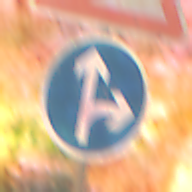
Verkehrszeichen: VorgeschriebeneFahrtrichtungGeradeausOderRechts
Zusatzzeichen oben: Lichtzeichenanlage
Umgebung: Outdoor, Nature
Tageszeit: Night
Wetter: Clear
Licht: Natural
Jahreszeit: NotSpecified
Kontrast: LowContrast